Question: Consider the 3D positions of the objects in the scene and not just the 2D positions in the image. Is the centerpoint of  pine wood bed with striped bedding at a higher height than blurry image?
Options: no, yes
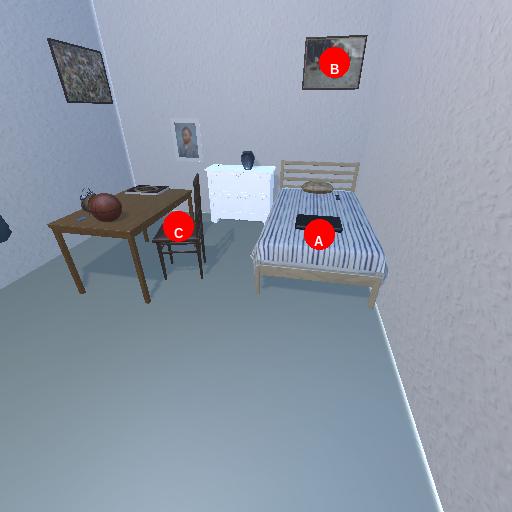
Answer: no